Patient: sex M, age 69
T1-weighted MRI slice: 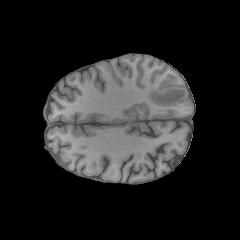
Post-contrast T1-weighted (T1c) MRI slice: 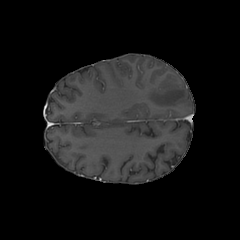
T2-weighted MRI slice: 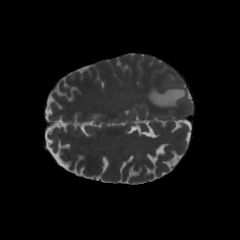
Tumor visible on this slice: yes
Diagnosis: Glioblastoma, IDH-wildtype
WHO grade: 4